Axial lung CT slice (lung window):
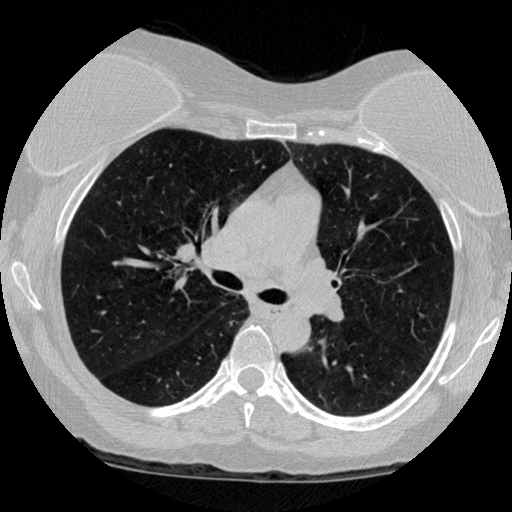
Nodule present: no